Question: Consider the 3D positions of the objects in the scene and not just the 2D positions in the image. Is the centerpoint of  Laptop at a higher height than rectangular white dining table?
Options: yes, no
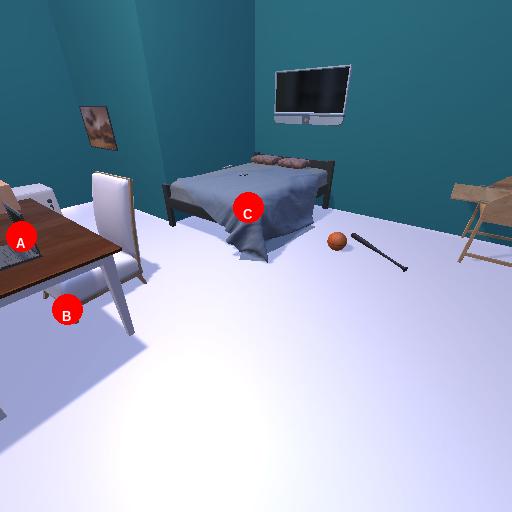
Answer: yes